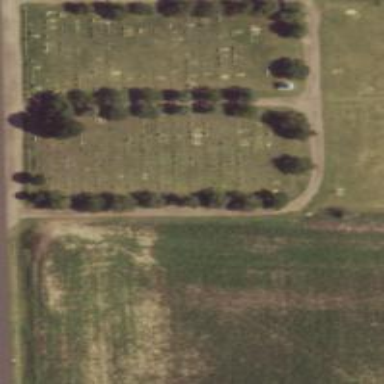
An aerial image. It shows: Cemetery.